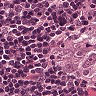
Metastatic tissue present: yes